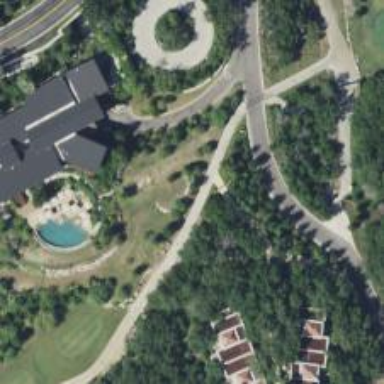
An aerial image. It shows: Path for both roads and golfers.